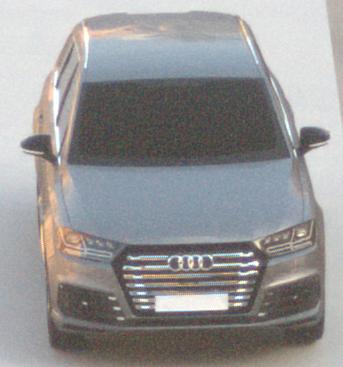
Make: Audi
Model: SQ7
Detailed model: -
Model produced from: 2016
Model produced until: 2018
Doors: 5
Color: gray
Road condition: dry road
Daytime: sunrise or sunset
Contrast: low contrast